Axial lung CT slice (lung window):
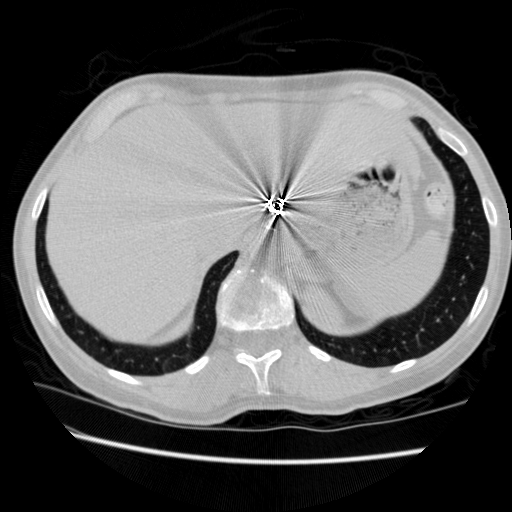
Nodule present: no